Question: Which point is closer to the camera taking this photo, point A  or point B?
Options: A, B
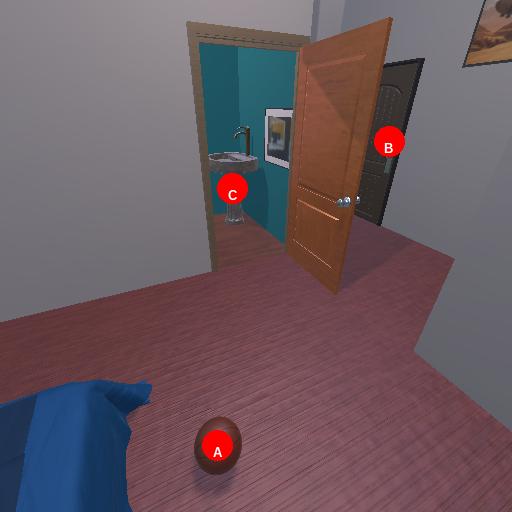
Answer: A